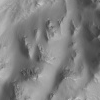
Atmospheric dust classification: not_dusty